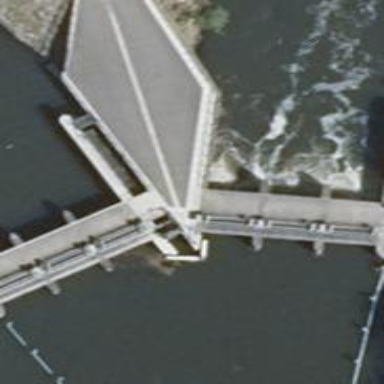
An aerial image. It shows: Fish pass along the waterway.